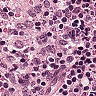
Metastatic tissue present: no